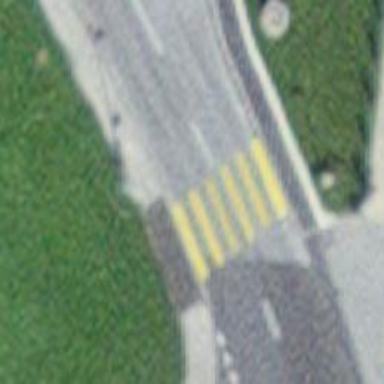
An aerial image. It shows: Uncontrolled zebra crossing with zebra markings.